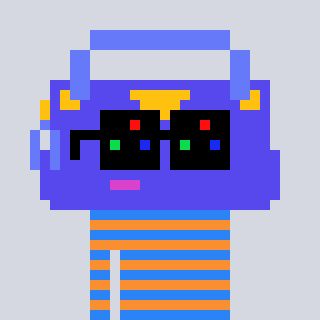
a pixel art character with square black sunglasses, a bag-shaped head and a orange-colored body on a cool background